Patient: sex M, age 58
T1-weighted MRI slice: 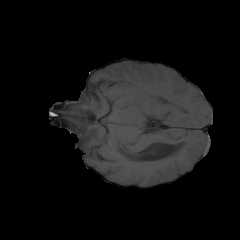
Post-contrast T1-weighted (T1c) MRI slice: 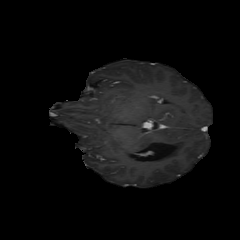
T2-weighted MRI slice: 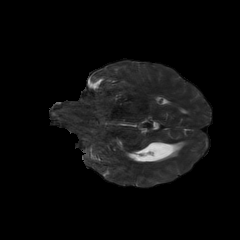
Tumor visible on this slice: no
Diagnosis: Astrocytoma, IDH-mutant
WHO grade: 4